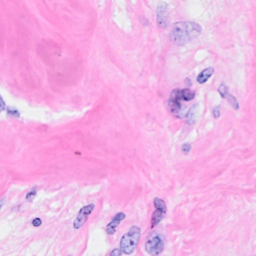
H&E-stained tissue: Breast